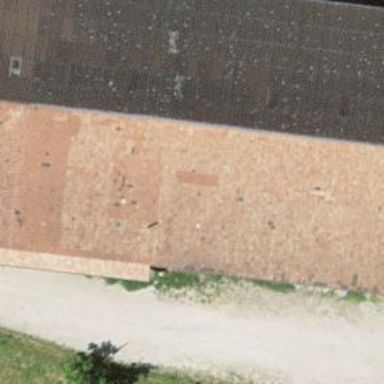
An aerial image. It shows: Rural barn.